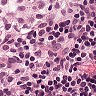
Metastatic tissue present: no